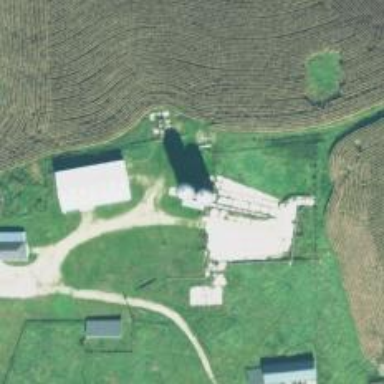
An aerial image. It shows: Silo.